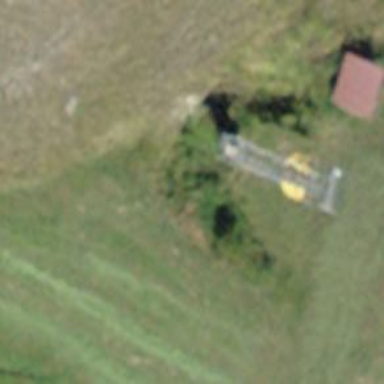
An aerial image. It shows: Pylon used for aerialway.